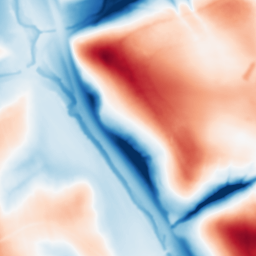
Category: multiscale
Decomposition family: dog_multiscale
Decomposition parameters: sigma_ratio: 2
n_scales: 5
base_sigma: 1
Upsampling method: bspline
Upsampling parameters: scale: 4
Upsampling scale: 4